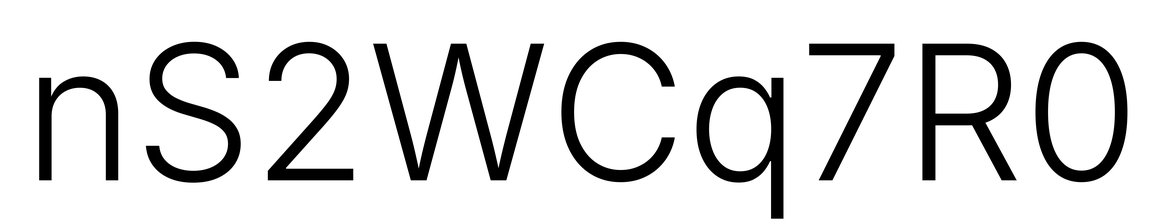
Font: Inter_Light